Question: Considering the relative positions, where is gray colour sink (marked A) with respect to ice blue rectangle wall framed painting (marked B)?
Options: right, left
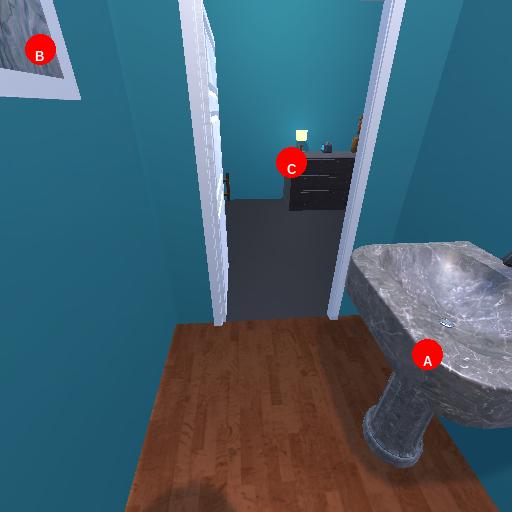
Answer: right